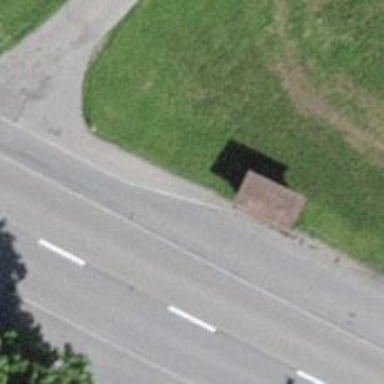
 serving as platform for public transportation."